Question: Database is SQLite.The query is :
'''
procedure TForm1.Button1Click(Sender: TObject);
begin
UNIQuery1.Close;
UNIQuery1.SQL.Clear;
UNIQuery1.First;
UNIQuery1.SQL.Text:='SELECT * FROM TEMP2 WHERE DATE=:F1 AND NAME=:F2';
UNIQuery1.Params.ParamByName('F1').Value:=UNITable1.FieldByName('DATE').Value;
UNIQuery1.Params.ParamByName('F2').Value:=UNITable1.FieldByName('USER').Value;
if UNIQuery1.EOF then
begin
UNIQuery1.Close;
UNIQuery1.SQL.Clear;
UNIQuery1.SQL.Text:='INSERT INTO TEMP2 (select from TEMP1)';
UNIQuery1.ExecSQL;
UNITable2.Refresh;
end
else
ShowMessage('Record already exists !');
end;
'''

I am trying to prevent the insertion of duplicate records.
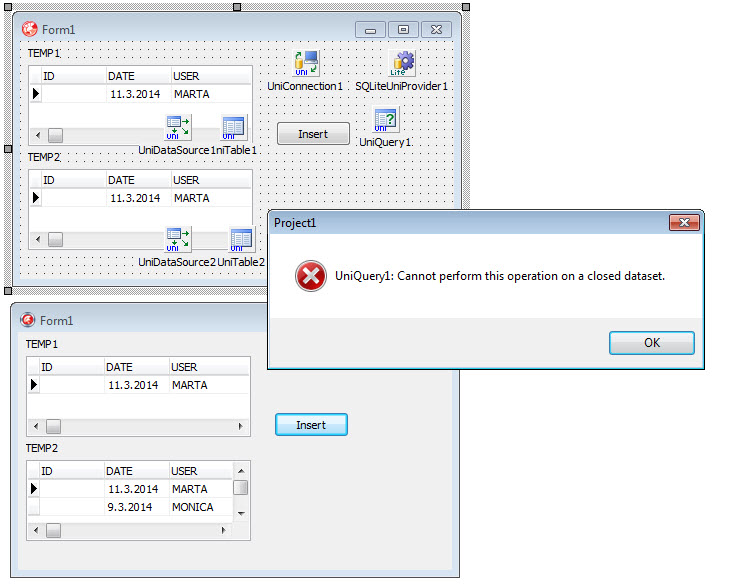
Answer: I just guess that your question is
> Why am I getting this exception?
---
You must not scroll inside the dataset when it is closed.
'''
UNIQuery1.Close;
UNIQuery1.SQL.Clear;
UNIQuery1.First; // <-- causes the exception
'''
And there is no need at all to go to the first entry inside an dataset.
So to change the query you should have to , and it.
'''
UNIQuery1.Close;
UNIQuery1.SQL.Clear;
UNIQuery1.SQL.Text:='SELECT * FROM TEMP2 WHERE DATE=:F1 AND USER=:F2';
UNIQuery1.Params.ParamByName('F1').Value:=UNITable1.FieldByName('DATE').Value;
UNIQuery1.Params.ParamByName('F2').Value:=UNITable1.FieldByName('USER').Value;
UNIQuery1.Open;
'''